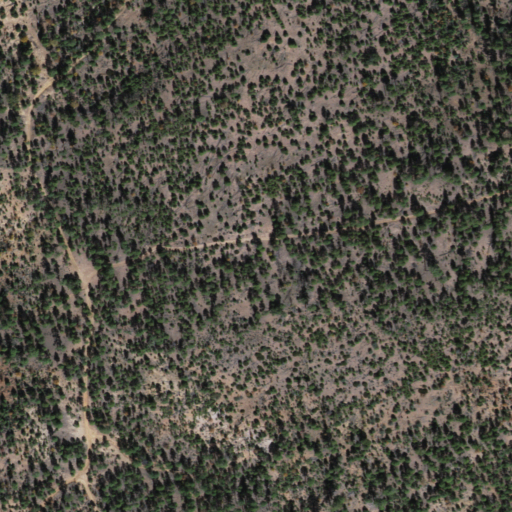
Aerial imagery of mountain in Arizona named Dead Horse Point containing shrub and evergreen forest